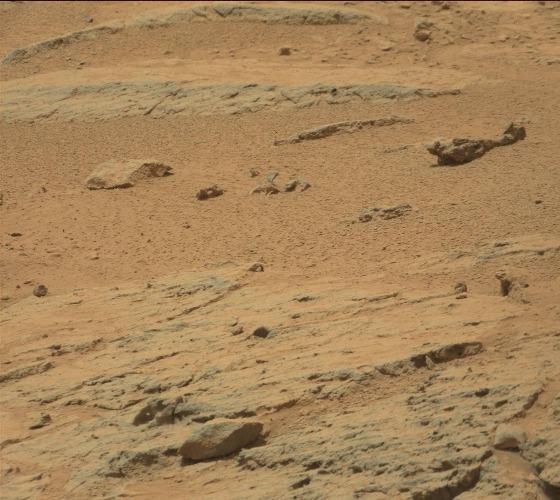
Terrain classes present: Bedrock, Gravel / Sand / Soil, Rock, Shadow